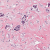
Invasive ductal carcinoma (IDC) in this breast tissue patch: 1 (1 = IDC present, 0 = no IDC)